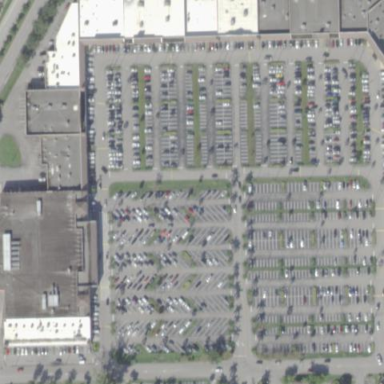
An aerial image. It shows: Retail area.